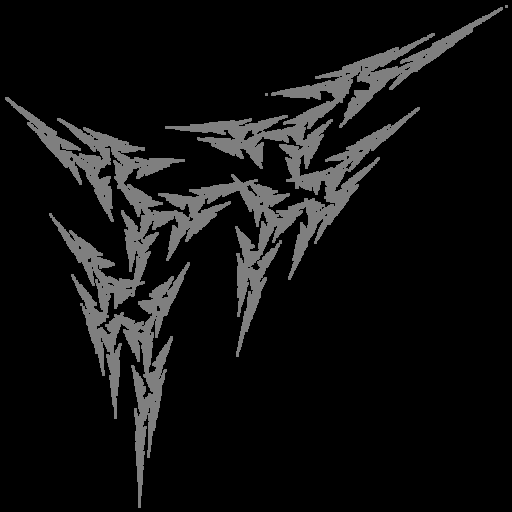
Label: snowcap